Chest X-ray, PA view. Patient: 53 years old, sex M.
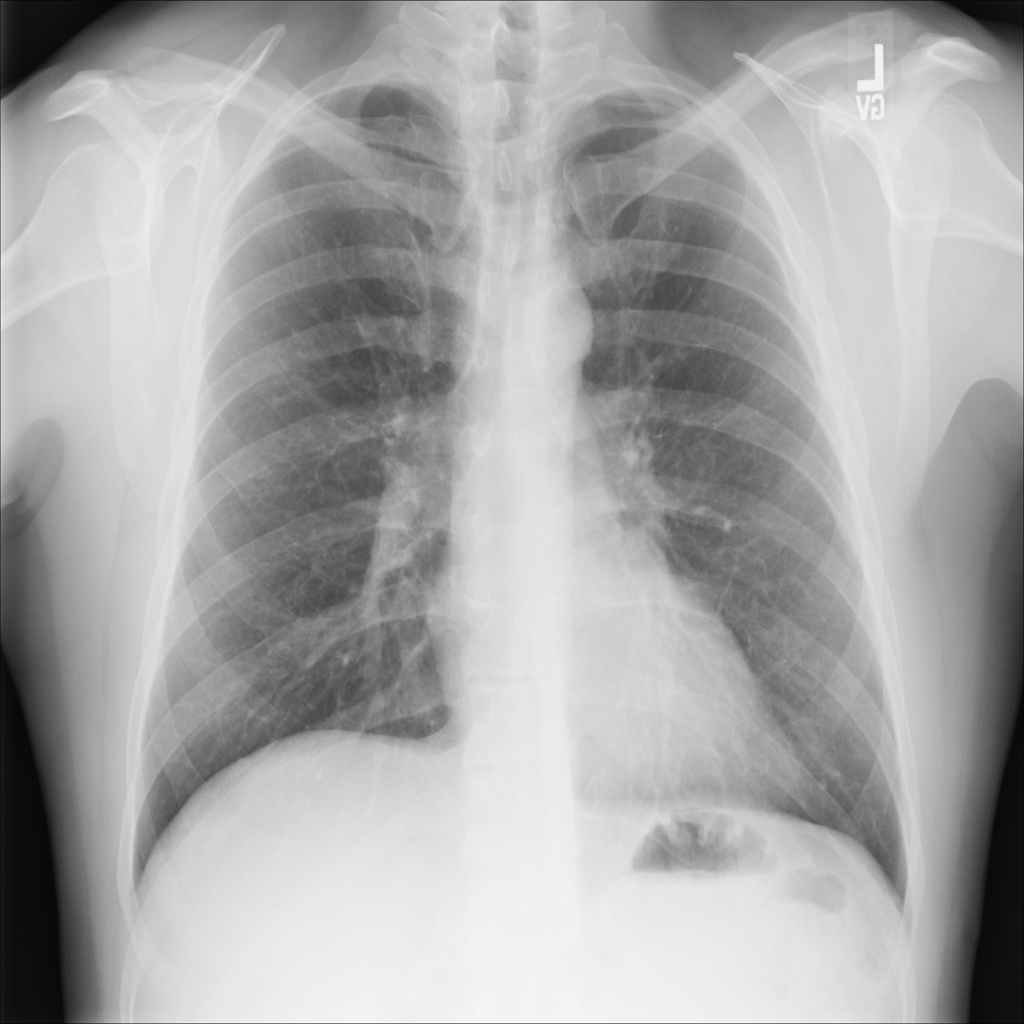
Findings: No Finding